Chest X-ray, PA view. Patient: 22 years old, sex F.
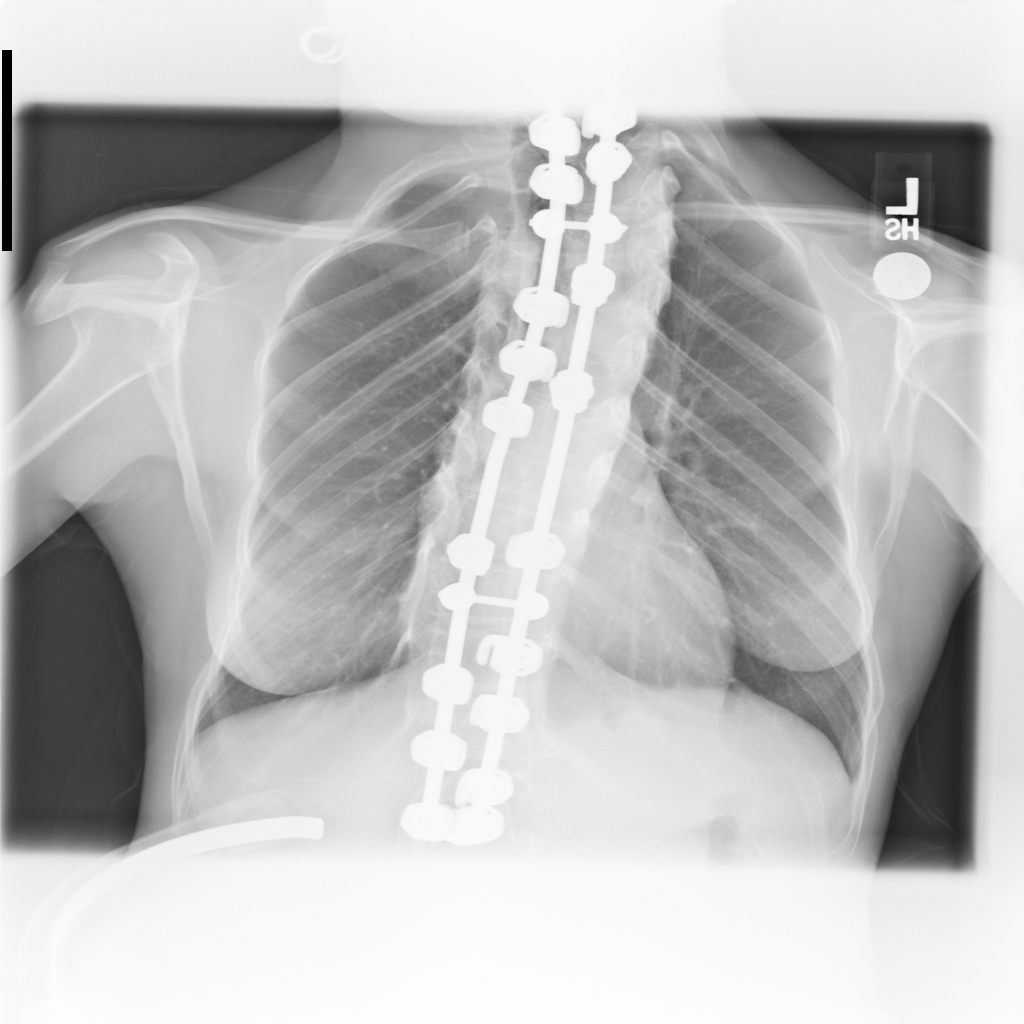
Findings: No Finding